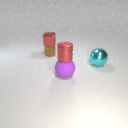
large purple rubber sphere in front of large cyan metal sphere